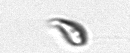
Label: Cryptophyta